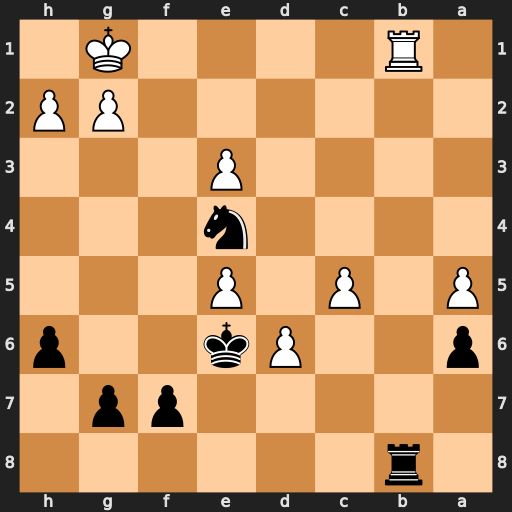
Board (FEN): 1r6/5pp1/p2Pk2p/P1P1P3/4n3/4P3/6PP/1R4K1
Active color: b
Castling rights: -
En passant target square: -
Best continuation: Rxb1#